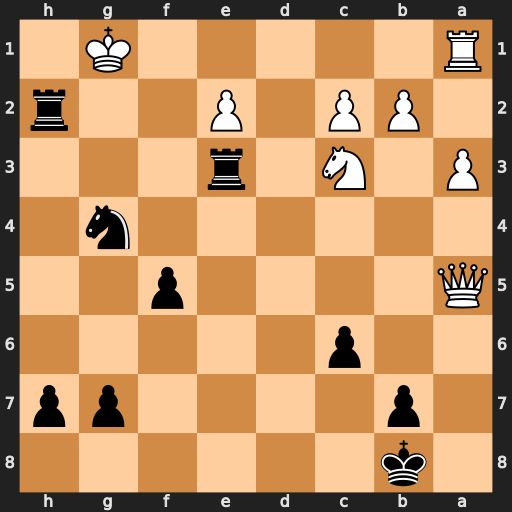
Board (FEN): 1k6/1p4pp/2p5/Q4p2/6n1/P1N1r3/1PP1P2r/R5K1
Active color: b
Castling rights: -
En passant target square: -
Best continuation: Rg3+ Kf1 Rh1#